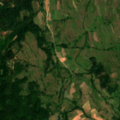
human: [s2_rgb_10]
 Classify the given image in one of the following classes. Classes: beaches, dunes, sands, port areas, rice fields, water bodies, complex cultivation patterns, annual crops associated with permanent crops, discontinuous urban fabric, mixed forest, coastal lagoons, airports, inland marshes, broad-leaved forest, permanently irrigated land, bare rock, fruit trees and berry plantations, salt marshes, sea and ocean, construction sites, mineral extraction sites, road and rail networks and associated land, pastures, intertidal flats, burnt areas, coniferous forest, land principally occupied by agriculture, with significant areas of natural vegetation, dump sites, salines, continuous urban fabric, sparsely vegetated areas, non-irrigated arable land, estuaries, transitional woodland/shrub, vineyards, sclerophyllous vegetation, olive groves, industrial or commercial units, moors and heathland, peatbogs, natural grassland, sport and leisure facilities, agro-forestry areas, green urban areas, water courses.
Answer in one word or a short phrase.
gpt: complex cultivation patterns, land principally occupied by agriculture, with significant areas of natural vegetation, broad-leaved forest, transitional woodland/shrub